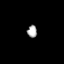
Tissue: prostate
Cell type: Fibroblasts
Senescence score: 0.7748
Nuclear area (px): 117
Mean DAPI intensity: 170.727